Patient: sex M, age 75
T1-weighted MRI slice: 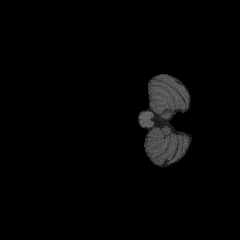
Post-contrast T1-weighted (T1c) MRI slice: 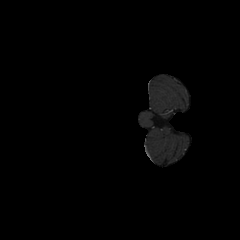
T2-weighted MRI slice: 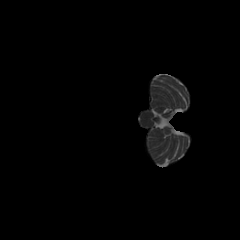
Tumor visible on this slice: no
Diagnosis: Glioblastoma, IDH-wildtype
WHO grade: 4